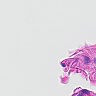
Metastatic tissue present: no